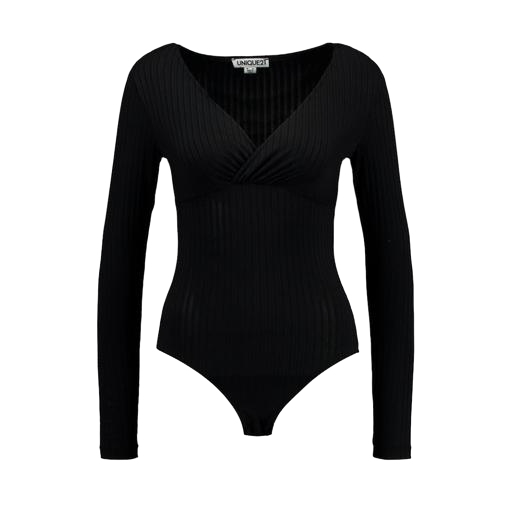
black plunge bodysuit, black mira cape-effect bodysuit, black henley long-sleeved ribbed-jersey top, white background